Question:
how to declare variable like this-- ArrayList LinkedhashMap.
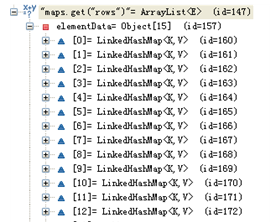
Answer: '''
Map<String, ArrayList<LinkedHashMap<KeyType, ValueType>> maps;
'''
'KeyType' and 'ValueType' are placeholders, I don't know the real types. And the real declaration should use interfaces. But that's the closest to answer your question.
(The better declaration:
'''
Map<String, List<Map<KeyType, ValueType>> maps;
'''
We map lists of maps to string values. That's the explanation for this datastructure
)